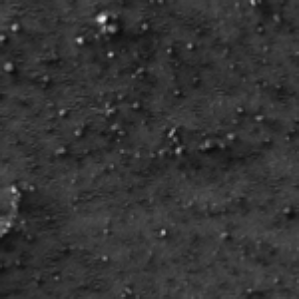
Label: frost